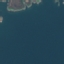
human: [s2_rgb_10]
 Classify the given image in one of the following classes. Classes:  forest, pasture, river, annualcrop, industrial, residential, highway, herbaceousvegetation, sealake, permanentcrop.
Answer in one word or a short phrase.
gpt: SeaLake